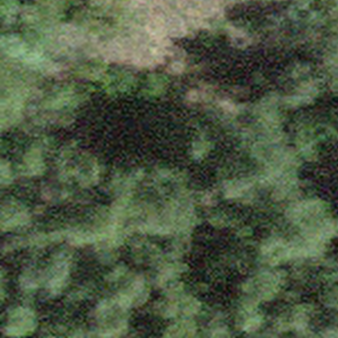
Label: other